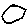
Label: circle